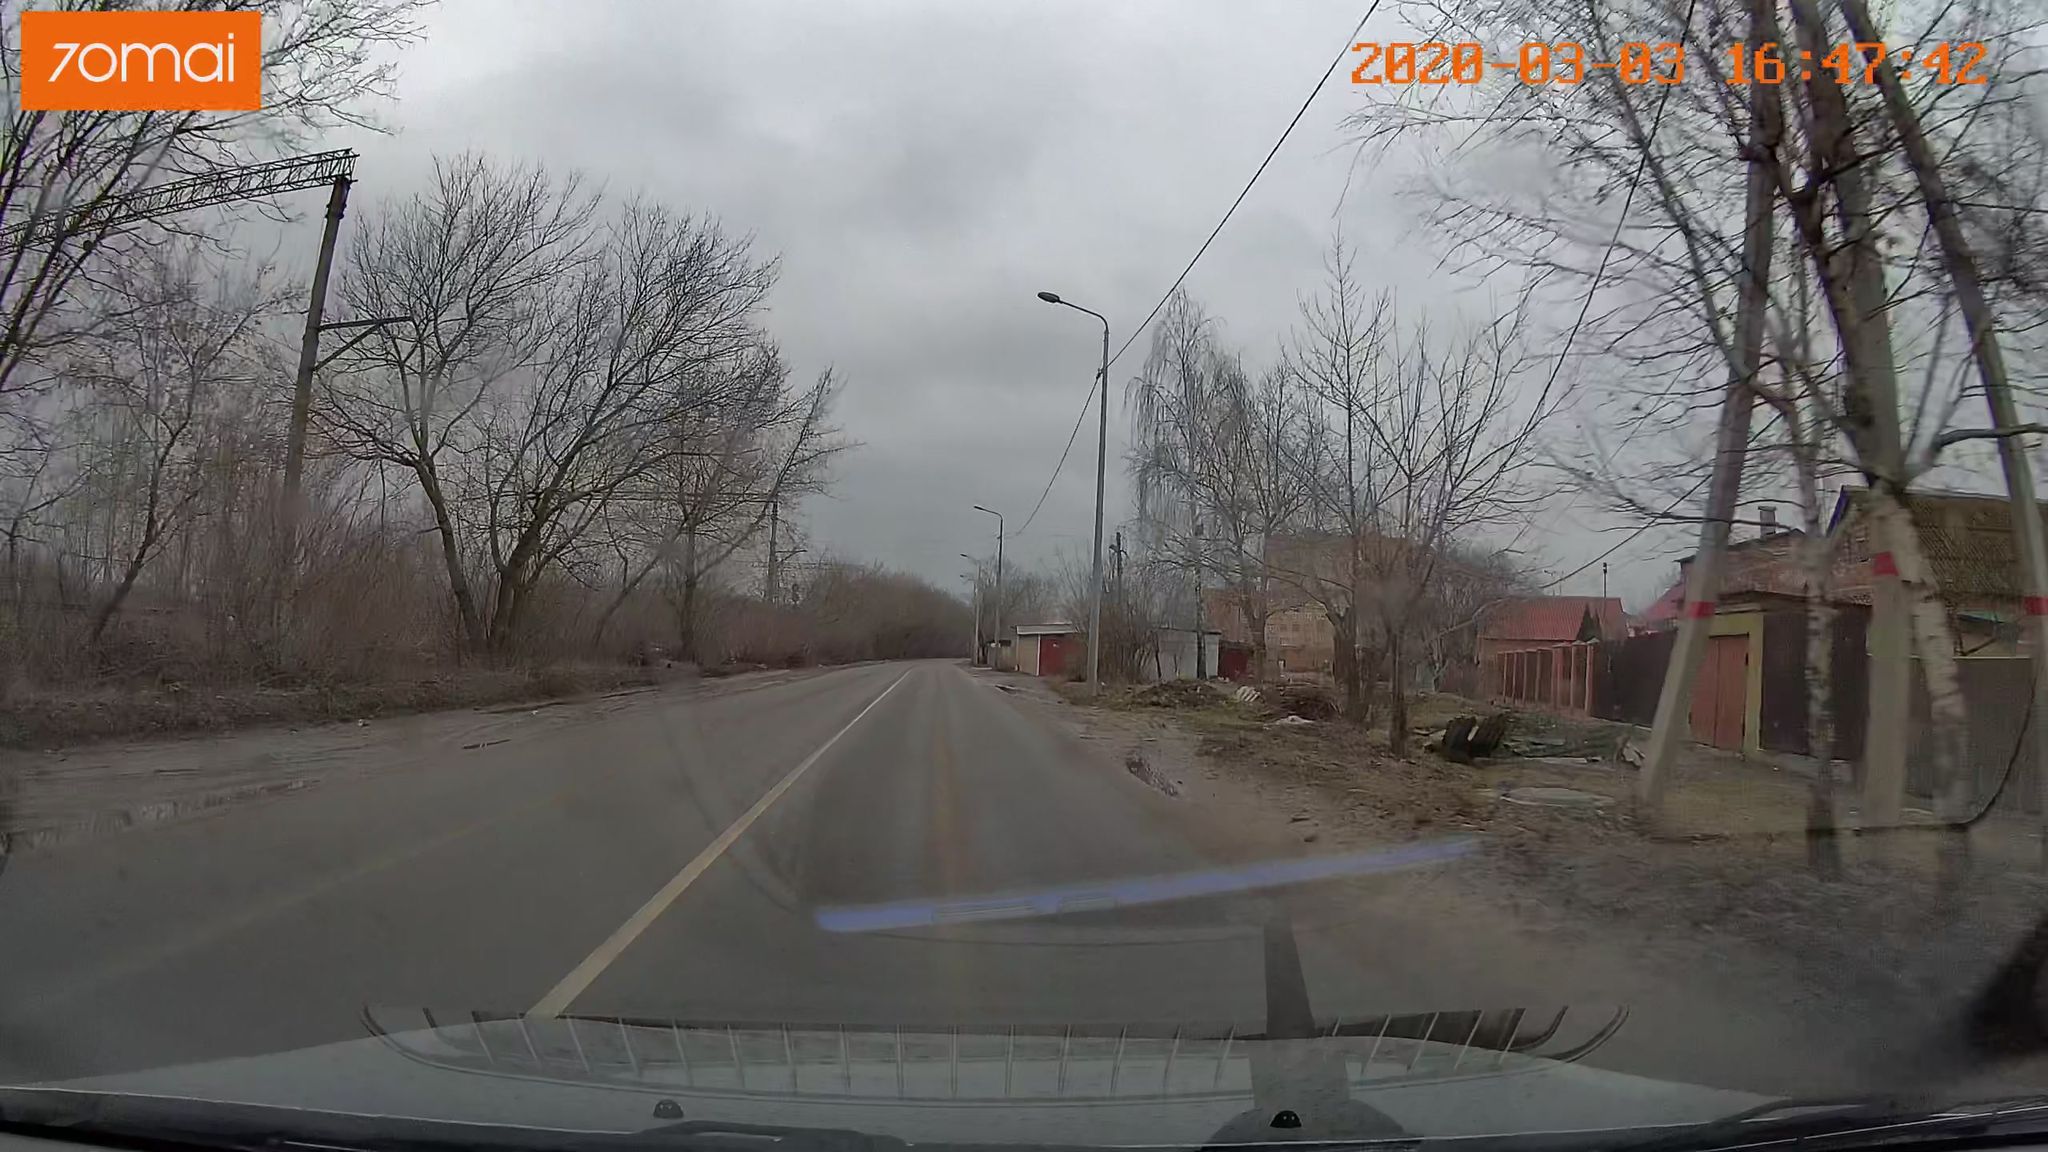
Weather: snowy
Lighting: day
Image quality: good
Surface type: driving surface
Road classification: residential
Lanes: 2.0
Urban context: dense urban cluster
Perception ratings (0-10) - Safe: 1.38, Lively: 3.01, Beautiful: 1.39, Boring: 6.82, Depressing: 2.24, Wealthy: 0.7